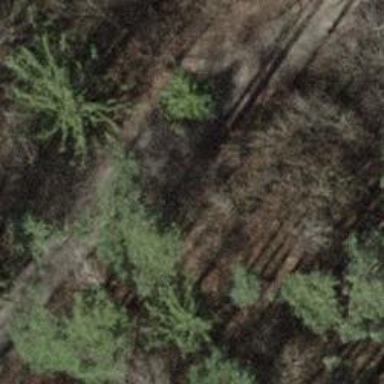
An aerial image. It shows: Unpaved track road.